Aerial crown-view tile of a tropical tree (Barro Colorado Island, Panama), acquired 20250915:
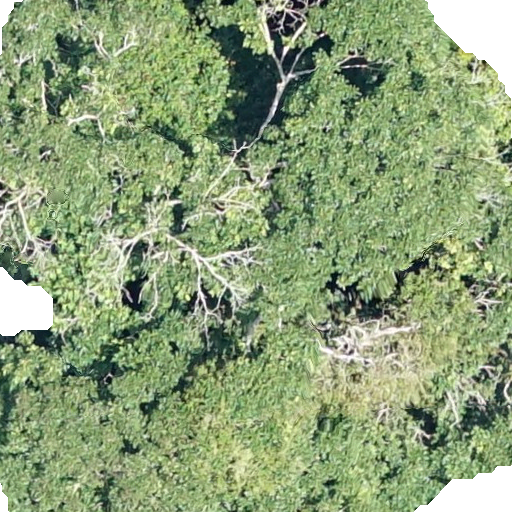
Species: Dipteryx oleifera
GBIF accepted scientific name: Dipteryx oleifera
Crown area: 482.376 m²